Question: At the bottom of every project portal dashboard page for my TFS 2010 project portal () I get the message "" (see picture)

If I edit any of the dashboard pages (site actions of edit page) this message is still there, but not inside a web part which leads me to belive this is not a web part that is showing this message. But what is it? More to the point what do I need to do to fix it?
I presume I have some permissions or configuration issues, but currently both I and my companies internal support people are without a clue as to how we go about diagnosing never mind resolving this issue.
It should be pointed out that i/we are TFS 2010 newbies AND sharepoint 2007 newbies.
Any help would be much apreciated.
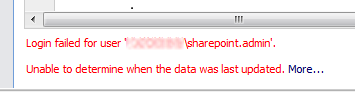
Answer: Thanks for the solution <URL>.

Setting sharepoint.admin as a TFS contributor seems to have done the trick; once enough time was elapsed to have the warehose refresh.